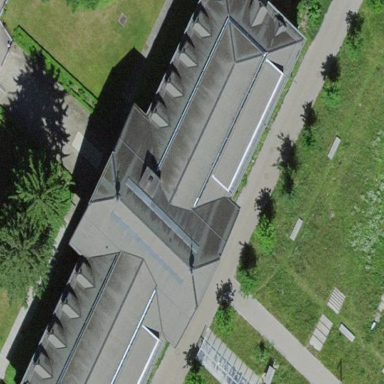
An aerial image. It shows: Building with hipped roof made of roof tiles.